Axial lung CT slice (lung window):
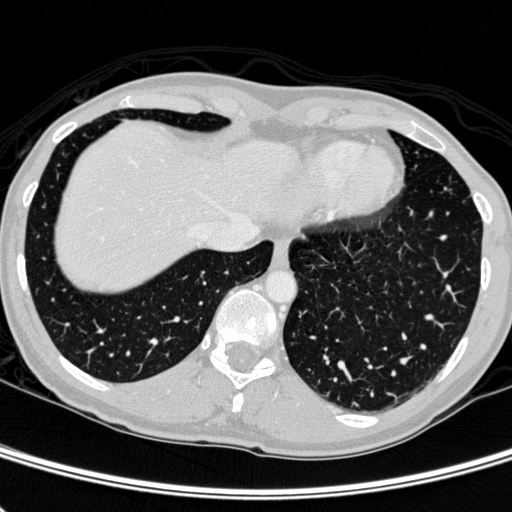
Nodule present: no